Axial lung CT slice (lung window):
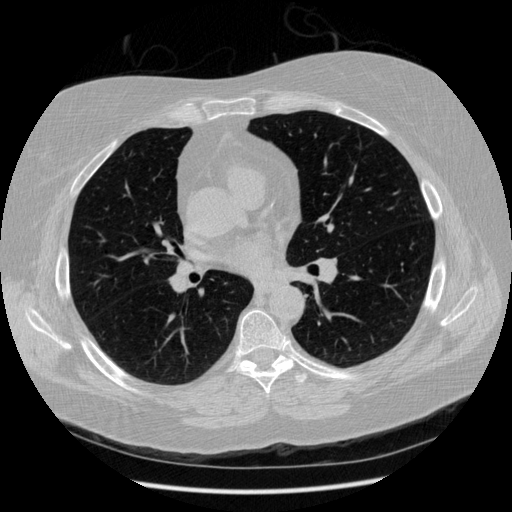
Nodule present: no